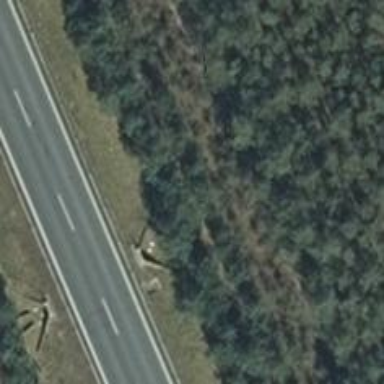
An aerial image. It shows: Wildlife crossing in the form of culvert tunnel.